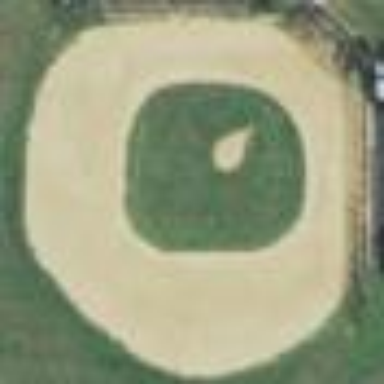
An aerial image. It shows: Baseball pitch for leisure land.